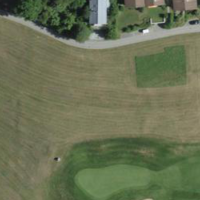
EUNIS habitat code: 53
Species observed at this site:
Reduvius personatus
Pyralis farinalis
Helix pomatia
Sylvia atricapilla